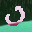
Label: 0